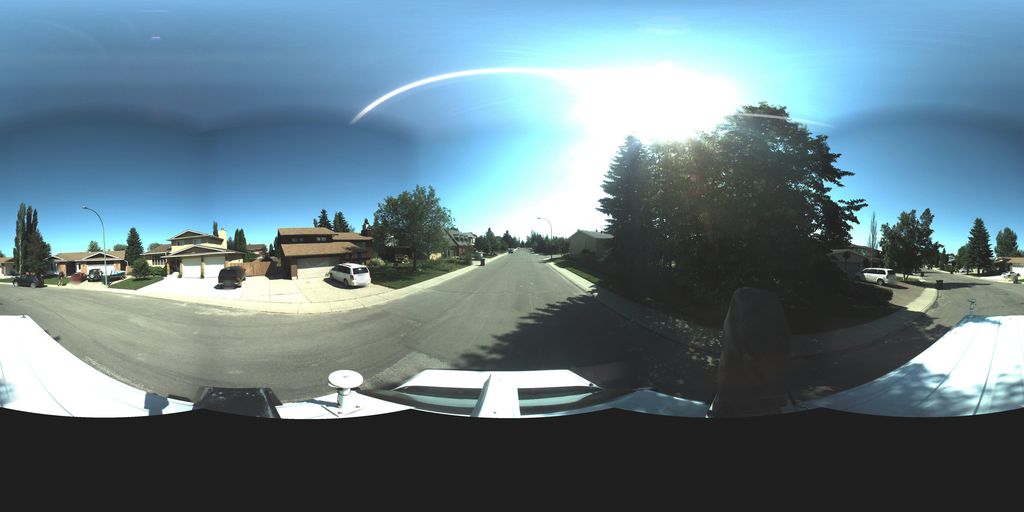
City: saskatoon